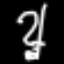
Label: octagon